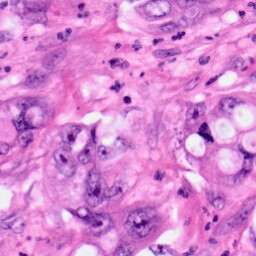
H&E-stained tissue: Pancreatic